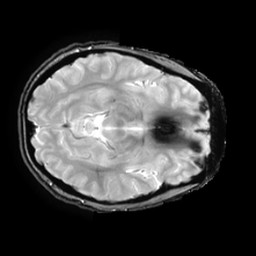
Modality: T2starw
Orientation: axial
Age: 22
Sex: female
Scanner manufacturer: ge
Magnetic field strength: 3 T
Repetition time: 0.65 s
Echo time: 0.02 s